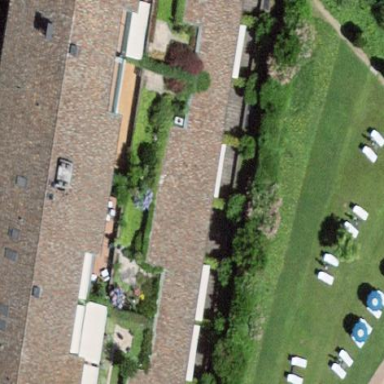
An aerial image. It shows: Hotel building.